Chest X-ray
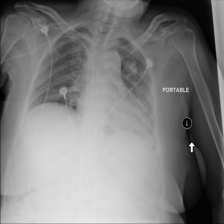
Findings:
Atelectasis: negative
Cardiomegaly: negative
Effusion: negative
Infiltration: negative
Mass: positive
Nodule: negative
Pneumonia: negative
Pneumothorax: negative
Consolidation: negative
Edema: negative
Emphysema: negative
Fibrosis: negative
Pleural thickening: negative
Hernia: negative